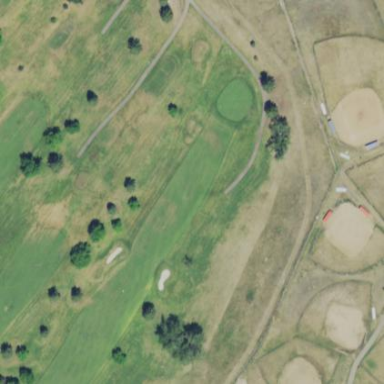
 likely golf fairway with neatly mown grass."